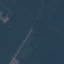
Label: Forest